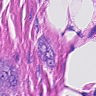
Metastatic tissue present: yes